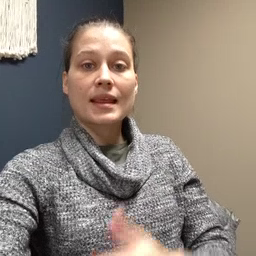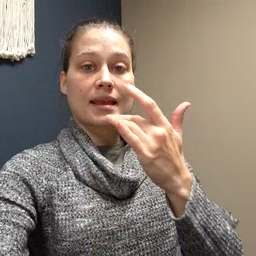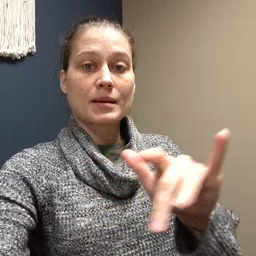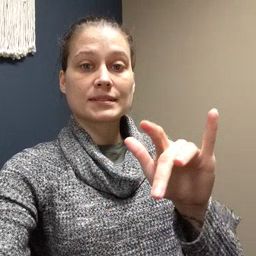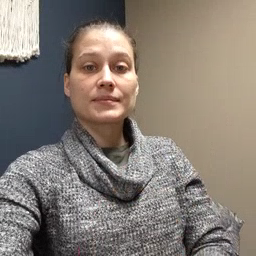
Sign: empty